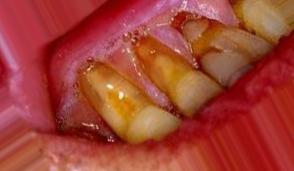
Condition: Tooth Discoloration